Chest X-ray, AP view. Patient: 67 years old, sex F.
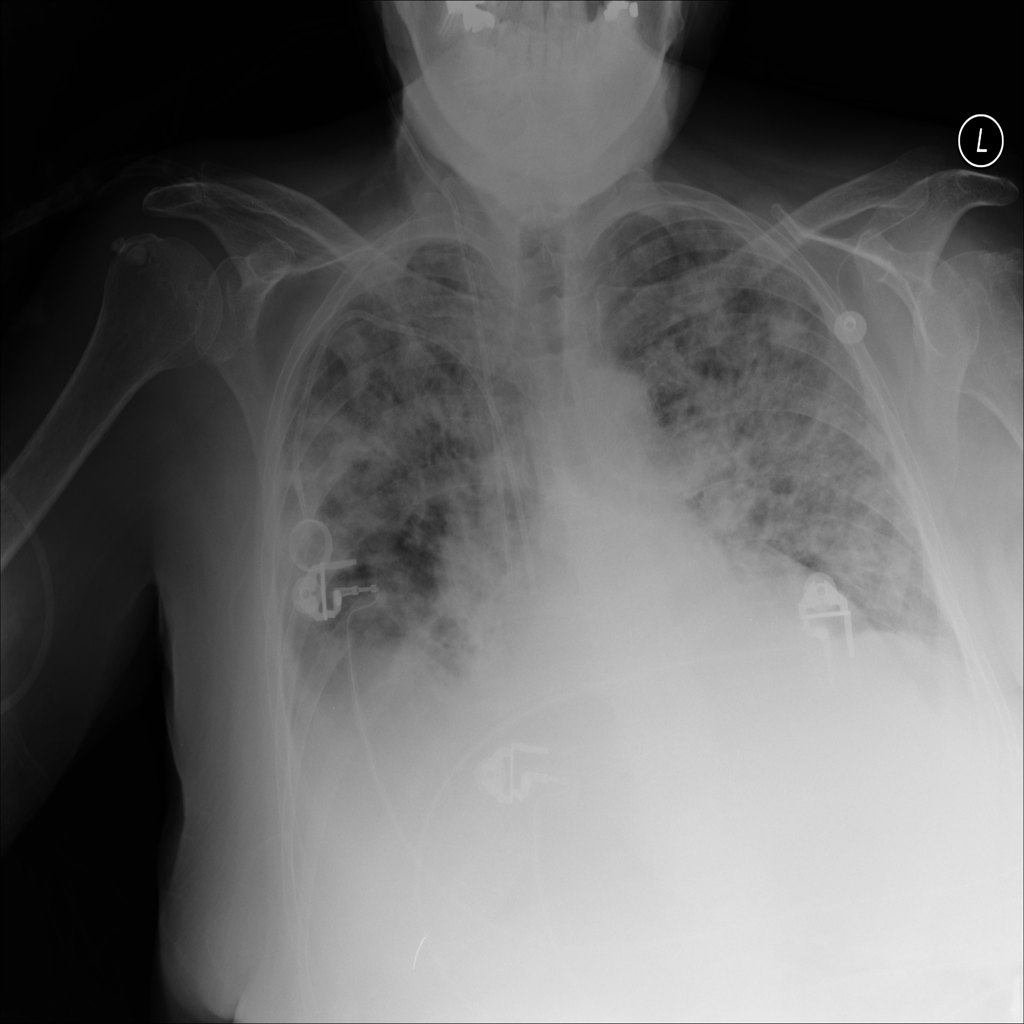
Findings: Cardiomegaly, Effusion, Nodule